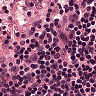
Metastatic tissue present: no